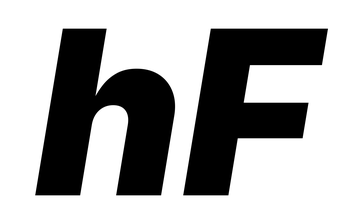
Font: Inter-Italic_Black_Italic